Brain MRI, t1w sequence, axial 2D slice.
Patient: age 35, sex M, weight 95 kg, height 1.95 m
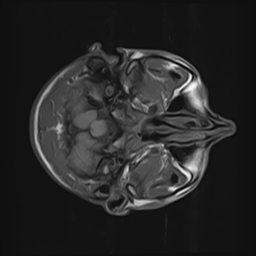